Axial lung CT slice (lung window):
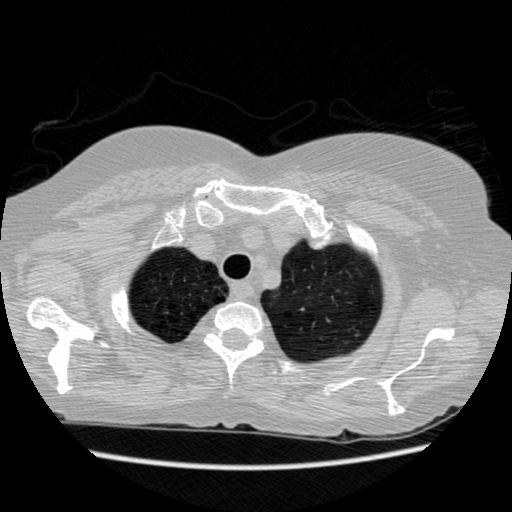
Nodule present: yes
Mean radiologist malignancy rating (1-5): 4